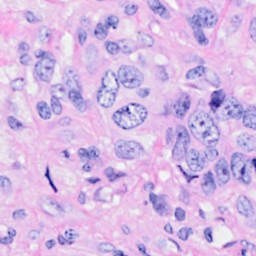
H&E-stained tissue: Breast